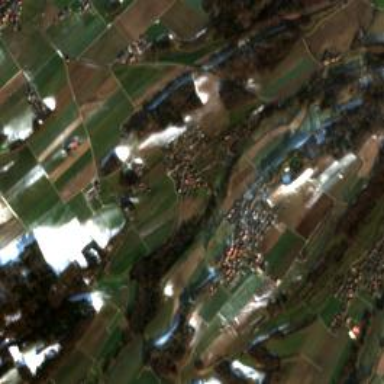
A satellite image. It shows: Village area.